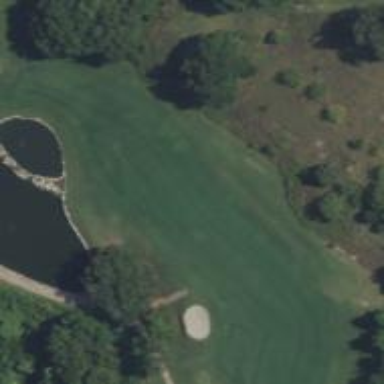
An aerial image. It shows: Golf hole.